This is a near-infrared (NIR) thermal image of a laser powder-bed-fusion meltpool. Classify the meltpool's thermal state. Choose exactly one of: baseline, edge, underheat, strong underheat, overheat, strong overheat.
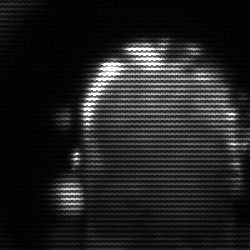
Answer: baseline